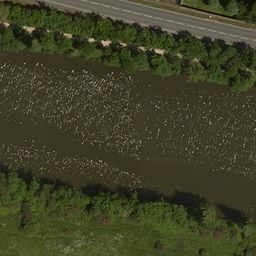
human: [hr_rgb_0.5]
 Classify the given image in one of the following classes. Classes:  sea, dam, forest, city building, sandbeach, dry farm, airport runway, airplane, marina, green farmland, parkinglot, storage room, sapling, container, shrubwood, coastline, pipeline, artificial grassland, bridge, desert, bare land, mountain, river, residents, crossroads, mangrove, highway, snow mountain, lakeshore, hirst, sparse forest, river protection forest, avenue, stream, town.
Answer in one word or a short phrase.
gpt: river